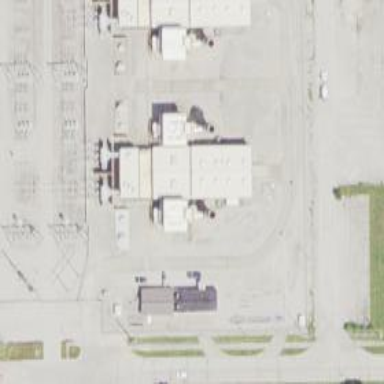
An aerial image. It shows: Gas-powered generator. It is gas turbine type generator.